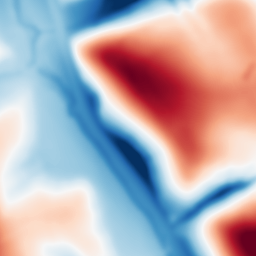
Category: multiscale
Decomposition family: dog
Decomposition parameters: sigma_low: 3
sigma_high: 50
Upsampling method: linear_exact
Upsampling parameters: scale: 8
Upsampling scale: 8